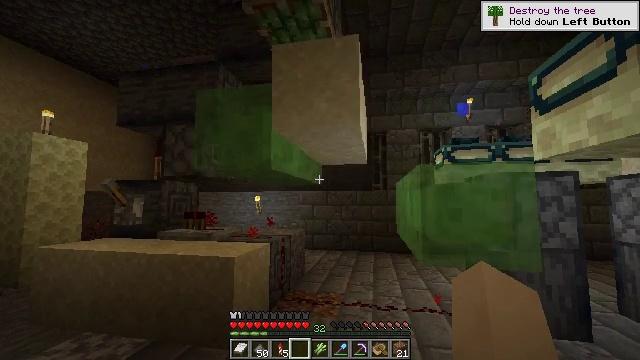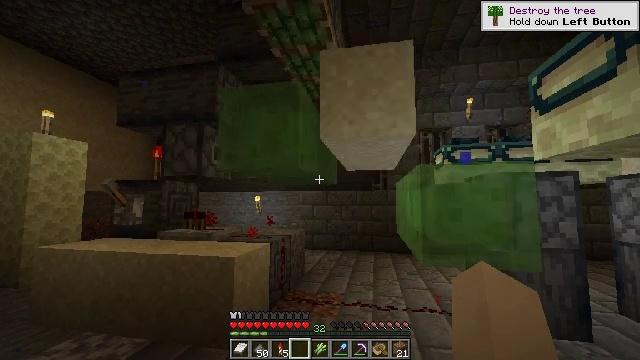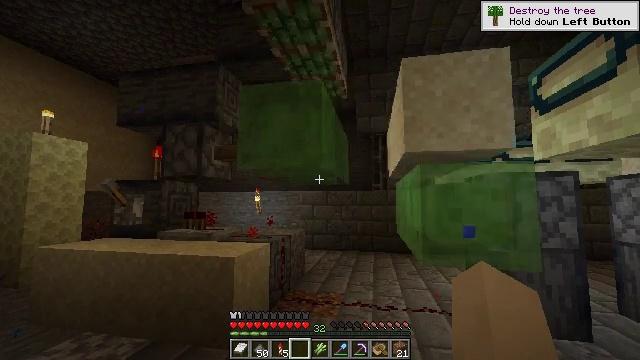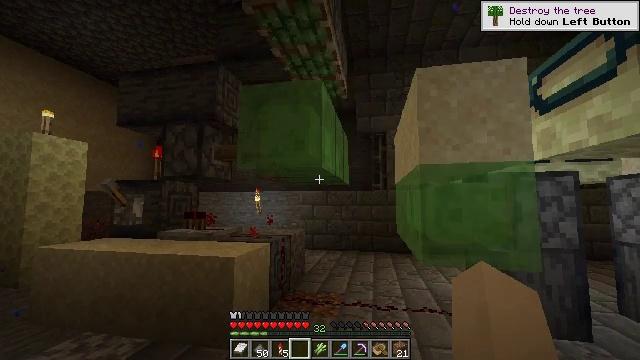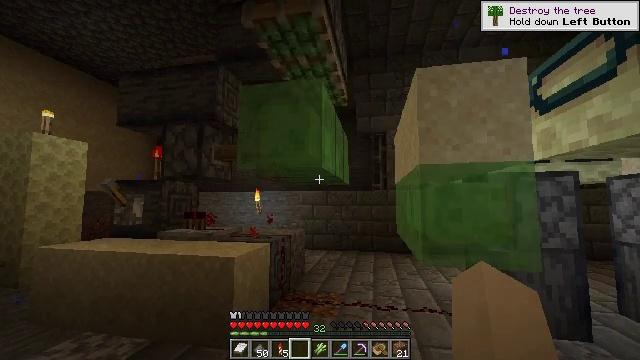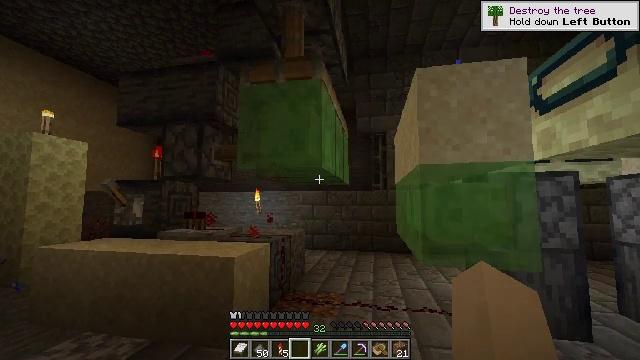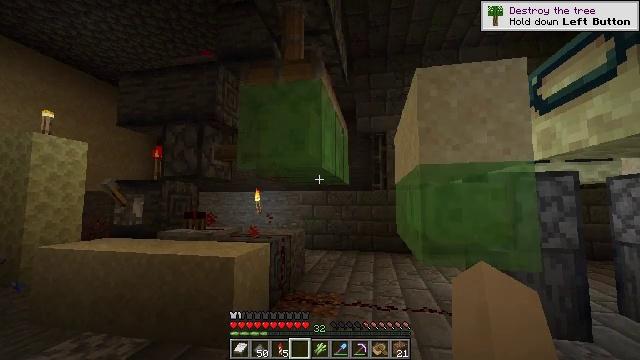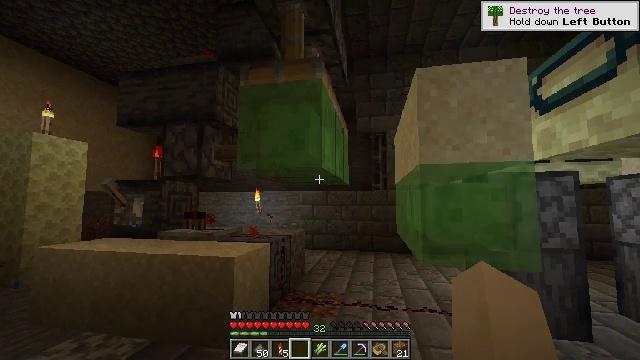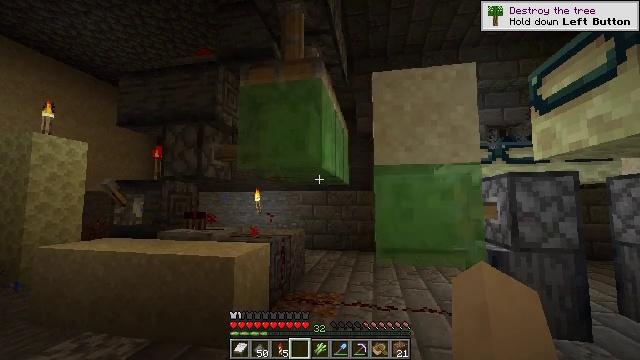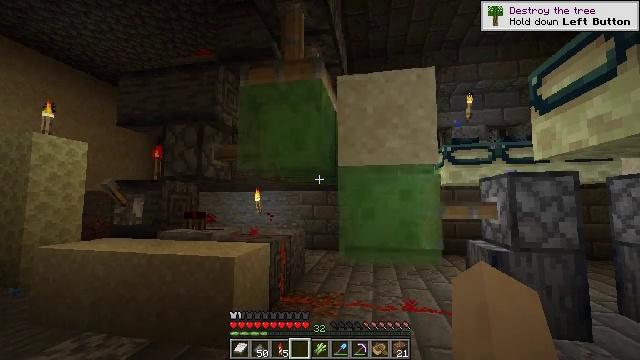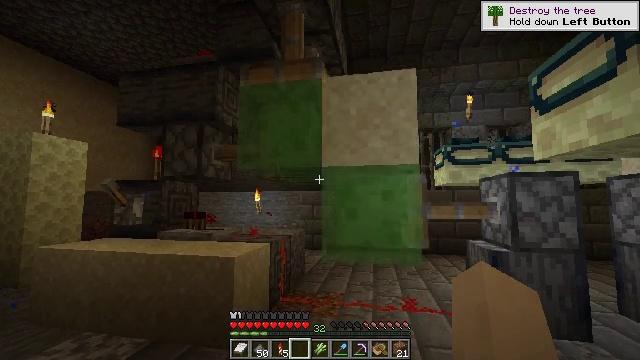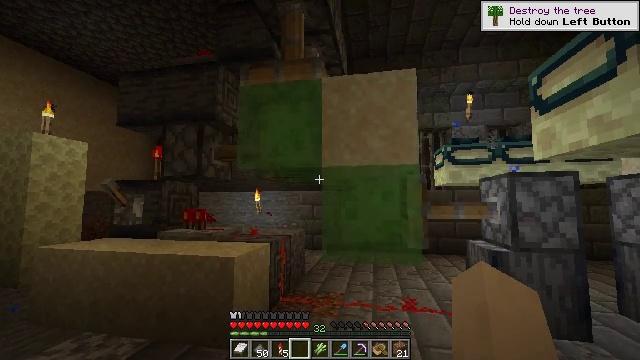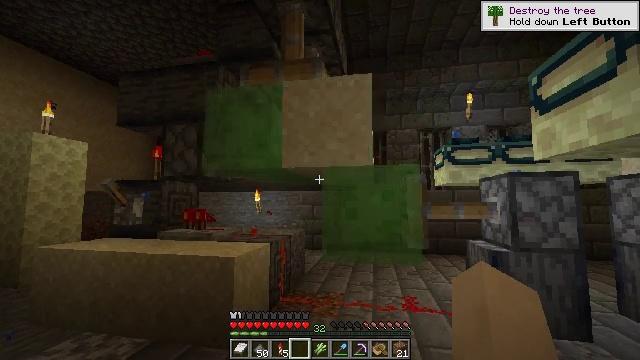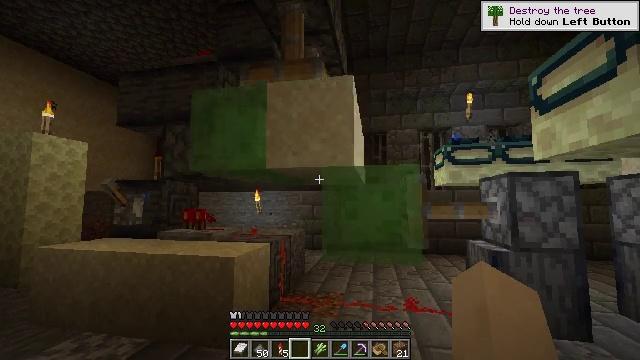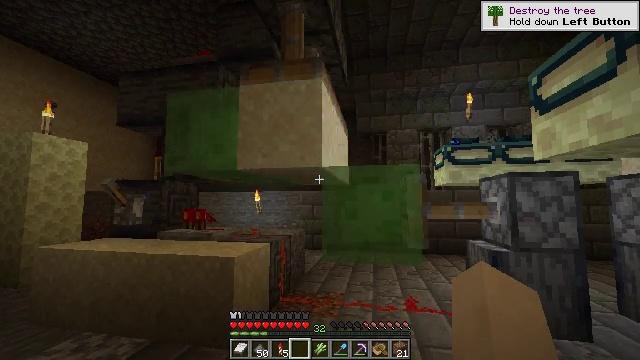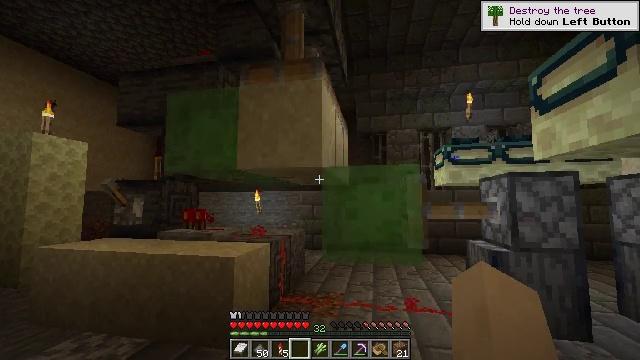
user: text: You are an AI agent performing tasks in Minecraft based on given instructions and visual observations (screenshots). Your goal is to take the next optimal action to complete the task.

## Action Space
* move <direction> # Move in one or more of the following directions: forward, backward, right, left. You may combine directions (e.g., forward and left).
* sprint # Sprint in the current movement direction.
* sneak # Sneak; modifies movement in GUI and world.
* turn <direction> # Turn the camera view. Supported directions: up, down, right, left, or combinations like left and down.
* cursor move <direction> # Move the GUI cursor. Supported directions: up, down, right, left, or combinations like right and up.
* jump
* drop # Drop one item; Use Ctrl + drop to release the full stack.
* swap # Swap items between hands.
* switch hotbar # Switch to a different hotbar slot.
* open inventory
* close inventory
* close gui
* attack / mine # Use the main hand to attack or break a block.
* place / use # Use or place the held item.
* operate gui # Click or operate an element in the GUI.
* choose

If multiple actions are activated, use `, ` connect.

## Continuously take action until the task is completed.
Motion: motion action
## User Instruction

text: Gather slime blocks for crafting purposes.
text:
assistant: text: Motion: no_op
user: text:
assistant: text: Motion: no_op
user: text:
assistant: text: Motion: no_op
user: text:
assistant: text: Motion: no_op
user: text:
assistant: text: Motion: no_op
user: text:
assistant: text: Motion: no_op
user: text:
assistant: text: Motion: no_op
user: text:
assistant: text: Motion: no_op
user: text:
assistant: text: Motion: no_op
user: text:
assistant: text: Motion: no_op
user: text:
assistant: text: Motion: no_op
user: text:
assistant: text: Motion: no_op
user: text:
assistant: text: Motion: no_op
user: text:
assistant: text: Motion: no_op
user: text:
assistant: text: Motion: no_op
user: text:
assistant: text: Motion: no_op
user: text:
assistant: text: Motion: no_op
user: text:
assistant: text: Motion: no_op
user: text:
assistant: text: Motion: no_op
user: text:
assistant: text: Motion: no_op
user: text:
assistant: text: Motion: no_op
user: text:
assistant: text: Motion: no_op
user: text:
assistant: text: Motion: no_op
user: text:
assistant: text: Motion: no_op
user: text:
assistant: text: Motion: no_op
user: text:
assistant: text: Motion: no_op
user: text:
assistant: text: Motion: no_op
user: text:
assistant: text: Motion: no_op
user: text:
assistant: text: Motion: no_op
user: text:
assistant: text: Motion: no_op